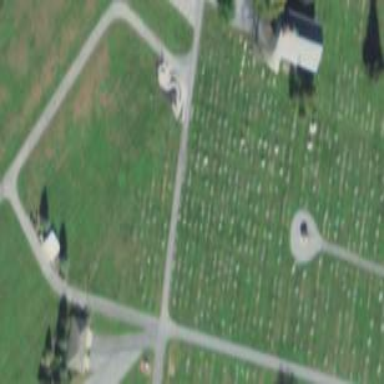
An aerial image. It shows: Grave yard.